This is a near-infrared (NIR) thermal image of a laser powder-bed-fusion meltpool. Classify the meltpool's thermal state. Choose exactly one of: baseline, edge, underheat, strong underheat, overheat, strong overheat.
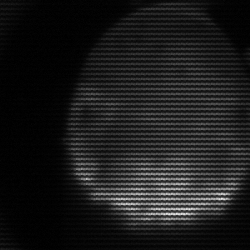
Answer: edge